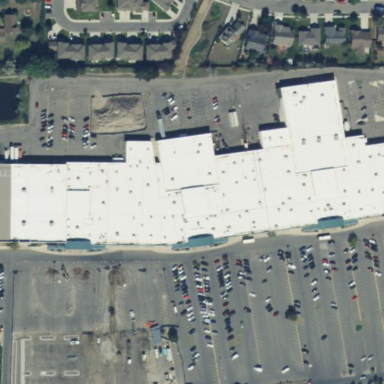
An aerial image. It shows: Mall building.